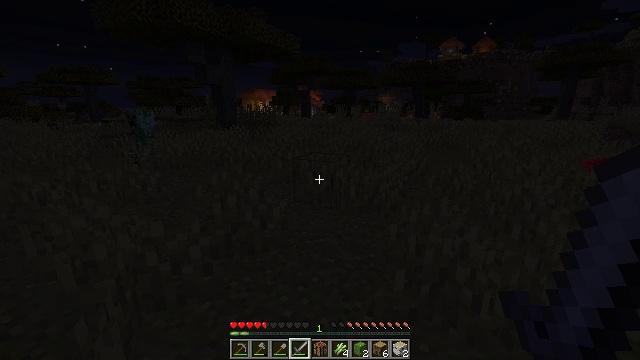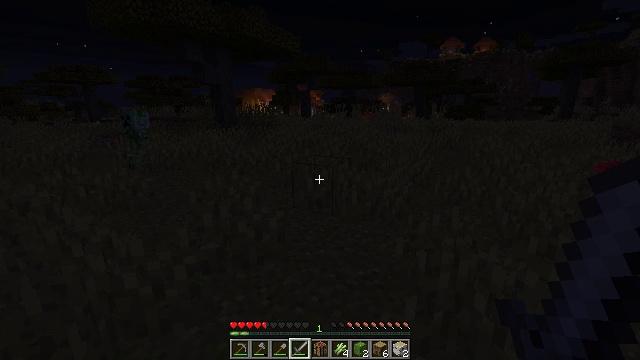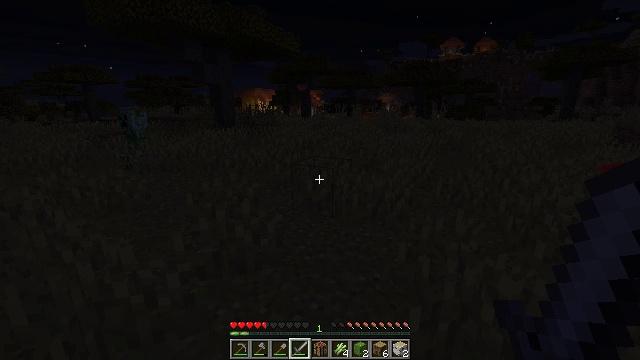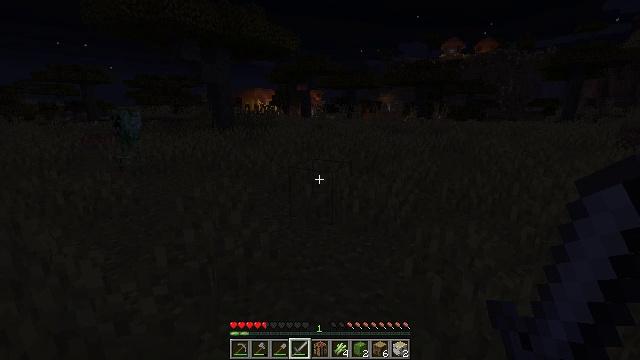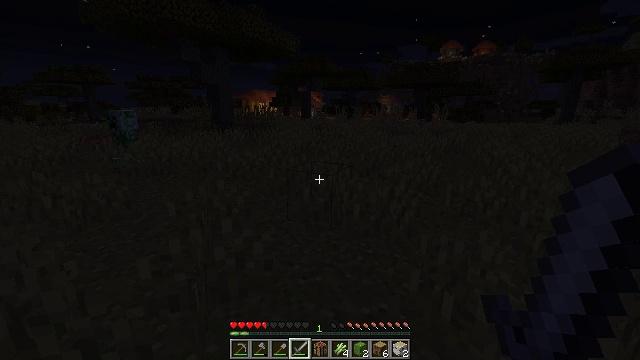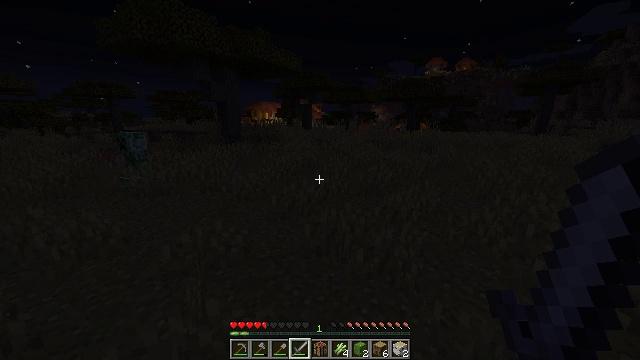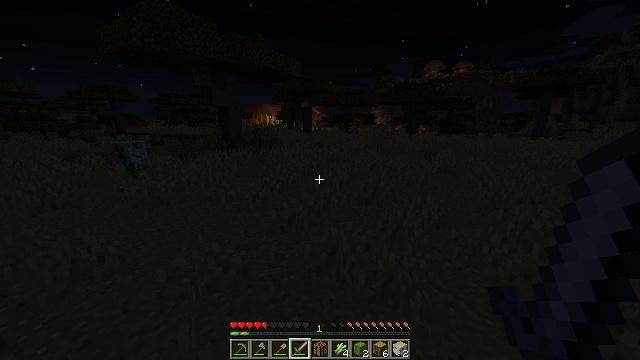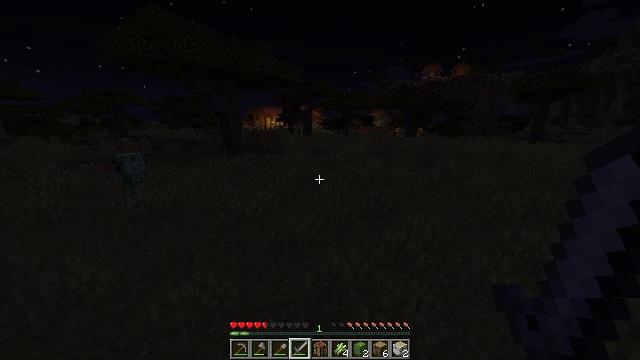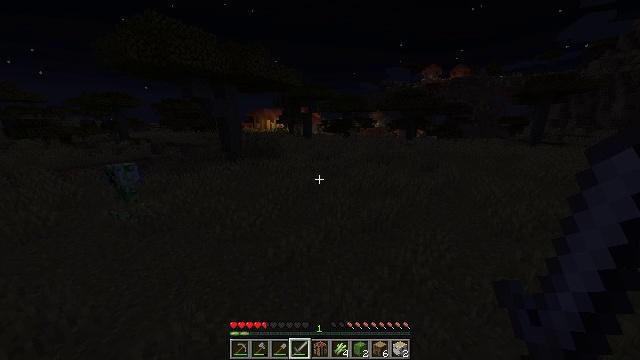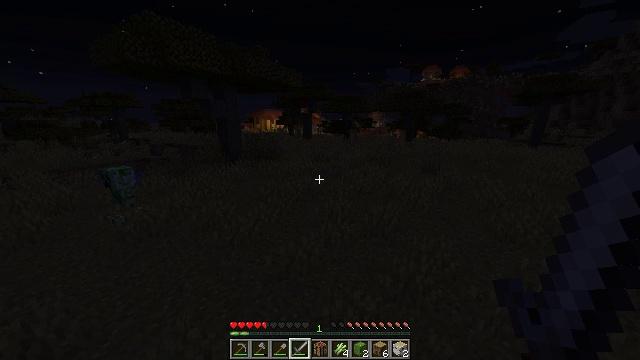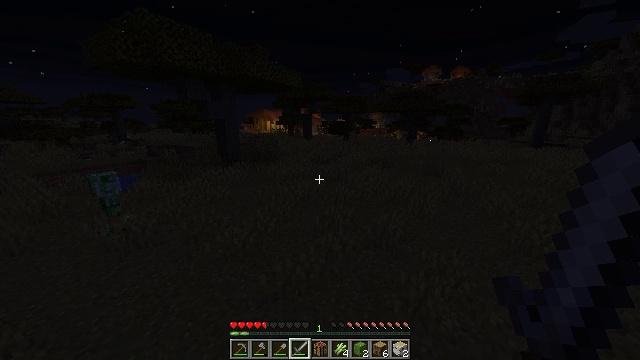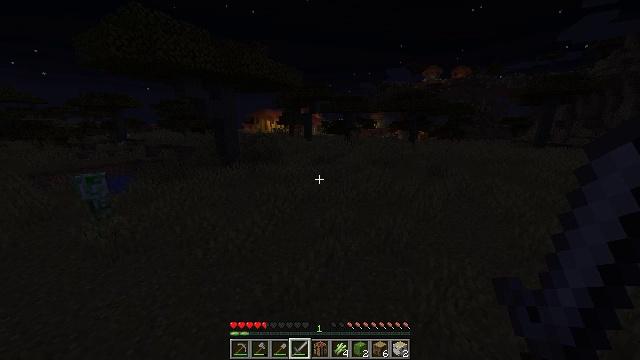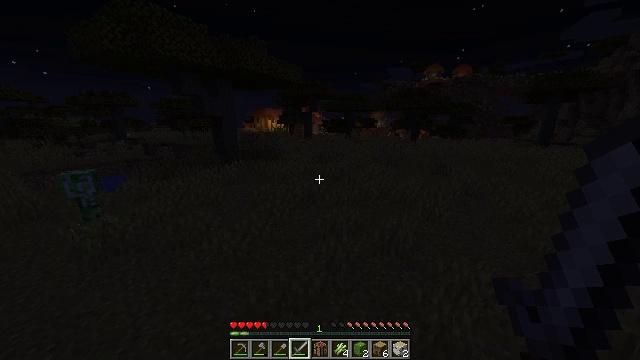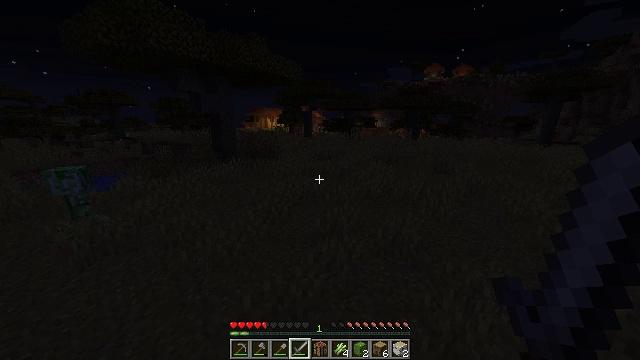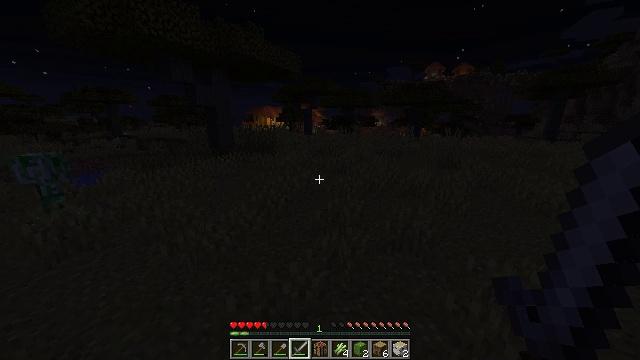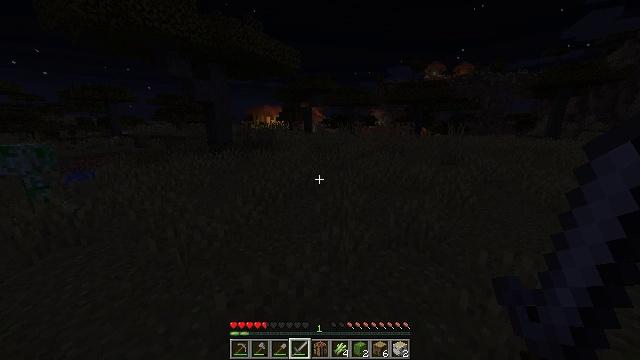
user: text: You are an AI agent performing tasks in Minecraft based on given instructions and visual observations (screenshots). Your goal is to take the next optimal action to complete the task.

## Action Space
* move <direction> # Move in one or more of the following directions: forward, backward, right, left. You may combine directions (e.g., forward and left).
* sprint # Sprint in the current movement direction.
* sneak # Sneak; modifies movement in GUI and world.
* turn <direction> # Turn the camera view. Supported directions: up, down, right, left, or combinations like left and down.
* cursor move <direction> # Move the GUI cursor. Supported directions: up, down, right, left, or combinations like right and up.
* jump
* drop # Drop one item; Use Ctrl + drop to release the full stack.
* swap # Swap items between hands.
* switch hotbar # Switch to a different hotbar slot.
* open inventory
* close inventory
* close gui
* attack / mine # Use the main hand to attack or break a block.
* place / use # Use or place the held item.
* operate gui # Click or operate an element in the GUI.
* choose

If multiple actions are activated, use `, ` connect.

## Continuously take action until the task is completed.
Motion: motion action
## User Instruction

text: Attack the acacia door to remove it.
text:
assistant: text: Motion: move forward
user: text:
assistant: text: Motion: move forward
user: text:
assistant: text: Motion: move forward, sprint
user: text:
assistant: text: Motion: move forward, sprint
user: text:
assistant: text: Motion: move forward, sprint, jump
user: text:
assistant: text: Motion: move forward, sprint, jump
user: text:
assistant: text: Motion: move forward, jump
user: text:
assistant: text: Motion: move forward, jump
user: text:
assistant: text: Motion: move forward
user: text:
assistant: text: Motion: move forward
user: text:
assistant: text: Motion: move forward
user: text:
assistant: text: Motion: move forward
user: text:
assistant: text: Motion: move forward
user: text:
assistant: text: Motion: move forward, sprint
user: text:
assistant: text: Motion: move forward, sprint
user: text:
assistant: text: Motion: move forward, sprint
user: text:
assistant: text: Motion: move forward, sprint
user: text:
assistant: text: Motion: move forward, sprint
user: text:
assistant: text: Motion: move forward, sprint
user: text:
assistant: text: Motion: move forward, sprint
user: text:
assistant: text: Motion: move forward, sprint
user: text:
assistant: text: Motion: move forward, sprint
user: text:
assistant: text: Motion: move forward, sprint
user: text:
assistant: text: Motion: move forward, sprint
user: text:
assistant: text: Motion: move forward, sprint
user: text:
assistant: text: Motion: move forward, sprint
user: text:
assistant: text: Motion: move forward, sprint
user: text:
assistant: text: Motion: move forward, sprint
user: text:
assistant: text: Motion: move forward, sprint
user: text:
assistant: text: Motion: move forward, sprint